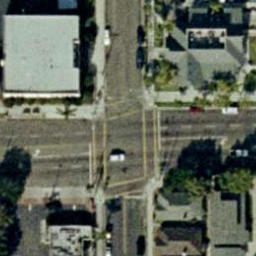
Label: intersection